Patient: sex F, age 73
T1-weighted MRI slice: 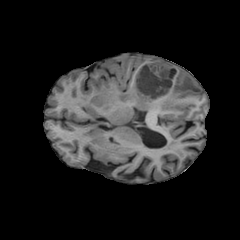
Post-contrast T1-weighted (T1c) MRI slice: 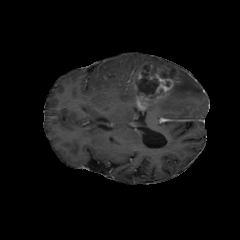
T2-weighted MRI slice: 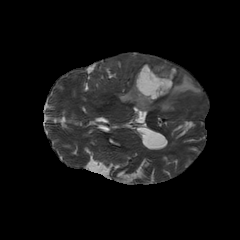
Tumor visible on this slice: yes
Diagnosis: Glioblastoma, IDH-wildtype
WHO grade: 4